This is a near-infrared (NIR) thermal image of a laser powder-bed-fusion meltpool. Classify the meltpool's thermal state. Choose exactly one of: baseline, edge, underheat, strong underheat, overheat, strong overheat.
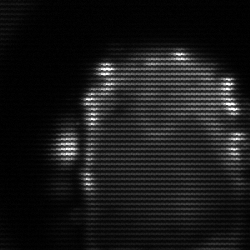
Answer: baseline